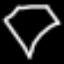
Label: diamond